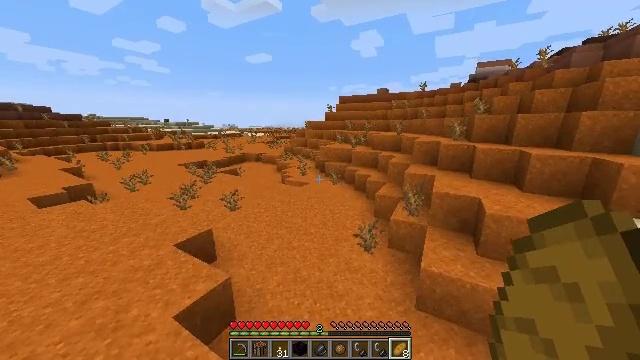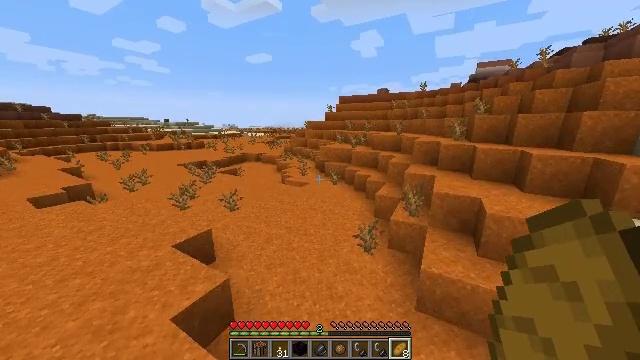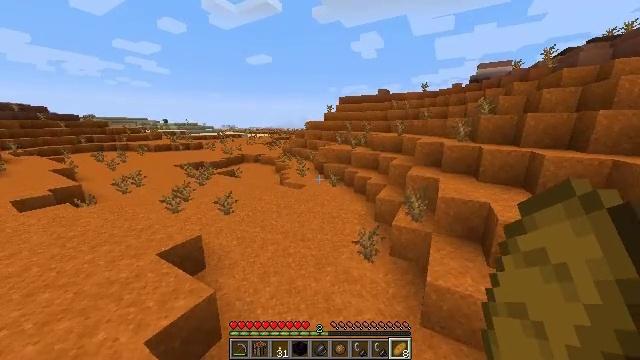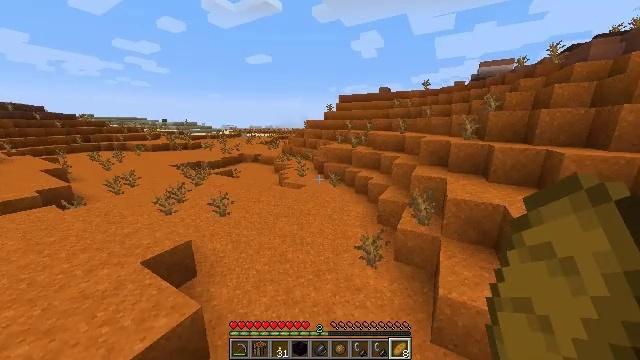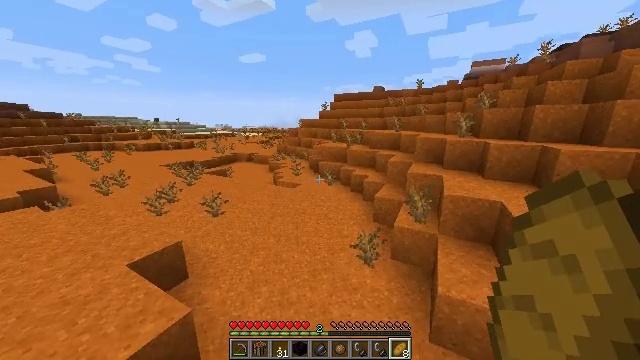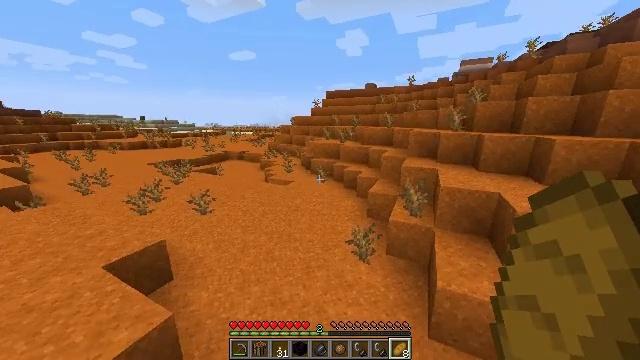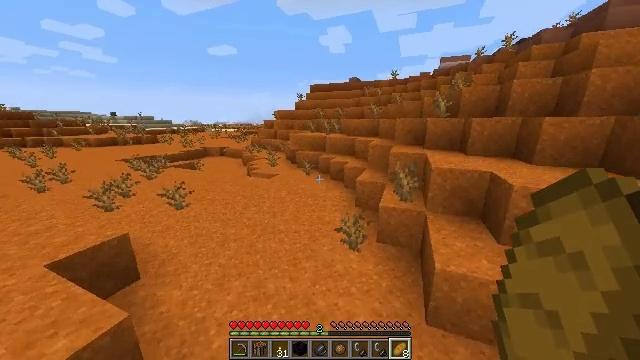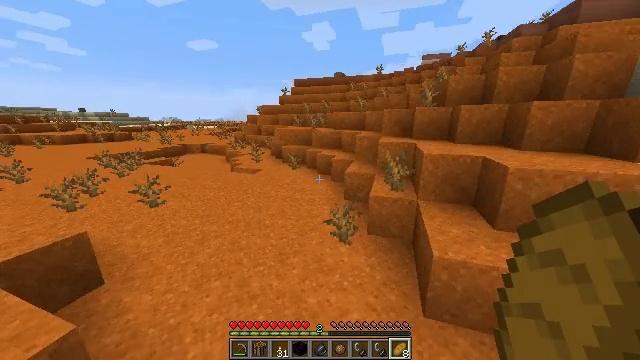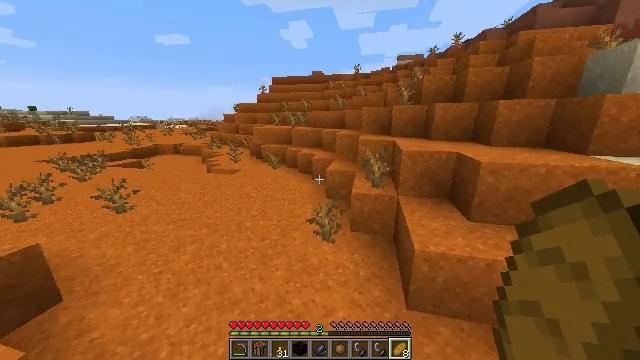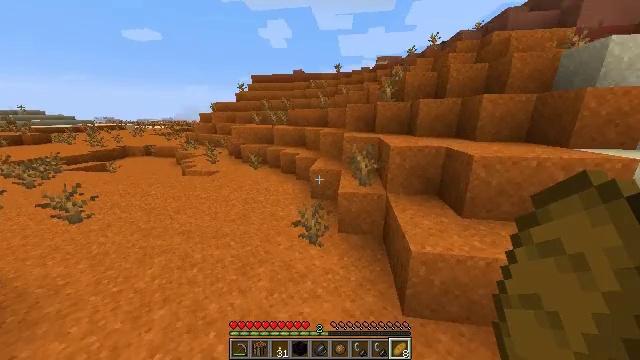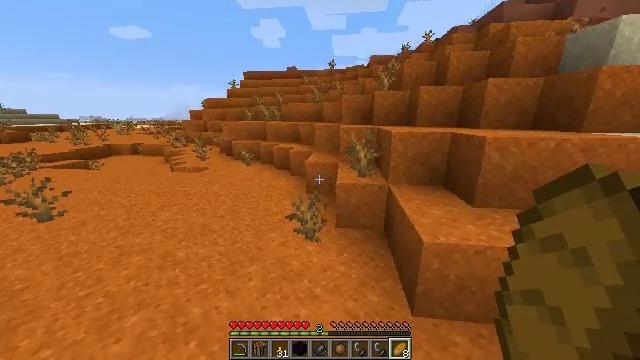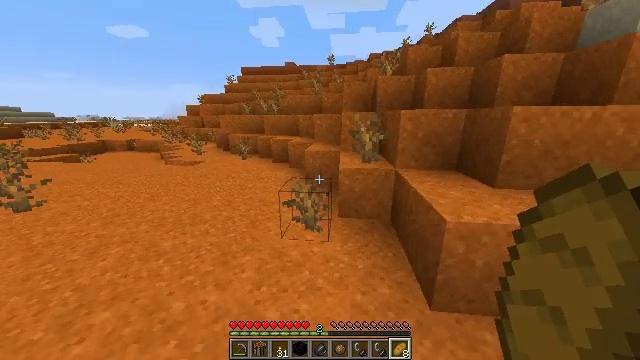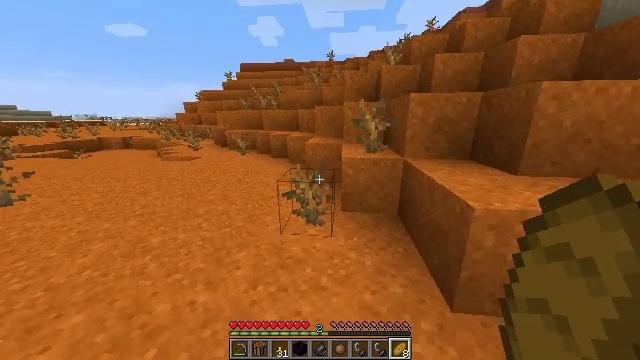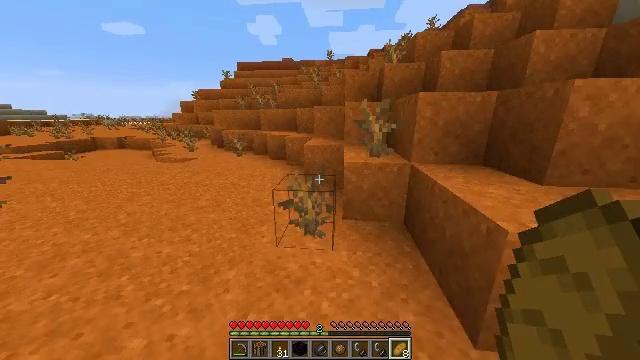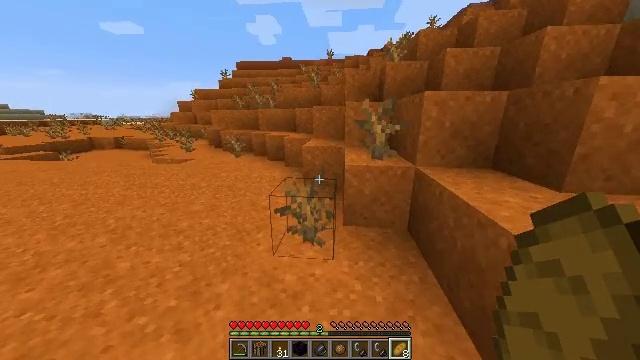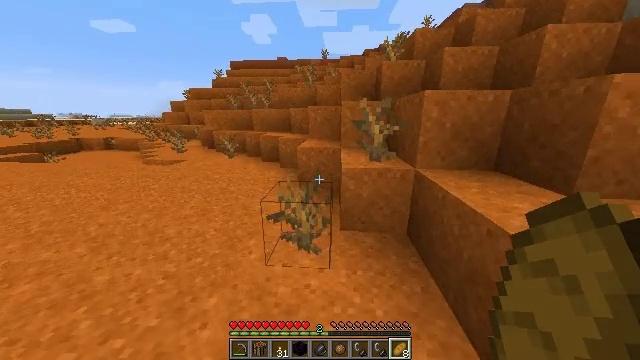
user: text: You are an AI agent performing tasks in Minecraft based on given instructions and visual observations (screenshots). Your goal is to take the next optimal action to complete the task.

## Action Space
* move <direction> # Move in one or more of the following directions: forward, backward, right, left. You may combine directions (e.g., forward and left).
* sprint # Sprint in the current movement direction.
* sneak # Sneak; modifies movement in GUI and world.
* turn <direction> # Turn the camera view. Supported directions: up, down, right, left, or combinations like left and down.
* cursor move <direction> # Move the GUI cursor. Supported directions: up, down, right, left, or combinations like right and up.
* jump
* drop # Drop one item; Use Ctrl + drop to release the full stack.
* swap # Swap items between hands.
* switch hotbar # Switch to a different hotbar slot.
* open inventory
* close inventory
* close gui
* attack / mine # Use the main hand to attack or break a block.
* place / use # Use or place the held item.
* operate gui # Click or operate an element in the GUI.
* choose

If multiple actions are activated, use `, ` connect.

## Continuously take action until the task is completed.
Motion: motion action
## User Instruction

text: Mine red sand from the ground.
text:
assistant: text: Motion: move forward, sprint
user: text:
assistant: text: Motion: move forward, sprint
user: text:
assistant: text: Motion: move forward, sprint
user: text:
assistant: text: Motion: move forward, sprint, turn right
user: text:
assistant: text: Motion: move forward, sprint, turn right
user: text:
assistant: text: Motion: move forward, sprint, turn right
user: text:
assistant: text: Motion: move forward, sprint, turn right
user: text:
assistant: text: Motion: move forward, sprint, turn right
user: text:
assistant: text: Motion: move forward, sprint, turn right
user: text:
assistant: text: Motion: move forward, sprint, turn right
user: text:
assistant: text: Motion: move forward, sprint
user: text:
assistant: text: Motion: move forward, sprint
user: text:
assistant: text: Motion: move forward, sprint
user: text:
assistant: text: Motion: move forward, sprint
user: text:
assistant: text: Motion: move forward, sprint, turn right
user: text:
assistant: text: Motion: move forward, sprint, turn right
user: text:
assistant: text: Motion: move forward, sprint, turn right
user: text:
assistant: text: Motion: move forward, sprint, turn right
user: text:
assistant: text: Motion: move forward, sprint, turn right
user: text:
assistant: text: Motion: move forward, sprint, turn right
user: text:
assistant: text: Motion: move forward, sprint, turn right
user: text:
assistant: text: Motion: move forward, sprint, turn right, jump
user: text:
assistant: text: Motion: move forward, sprint, turn right, jump
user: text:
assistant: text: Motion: move forward, sprint, turn right, jump
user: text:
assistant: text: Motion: move forward, sprint, turn right and down, jump
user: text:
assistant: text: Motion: move forward, turn right and down
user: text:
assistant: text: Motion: move forward, turn right and down
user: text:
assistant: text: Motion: move forward, turn right and down, attack / mine
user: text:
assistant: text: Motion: move forward, turn right and down, attack / mine
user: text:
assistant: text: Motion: turn right and down, attack / mine